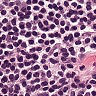
Metastatic tissue present: no